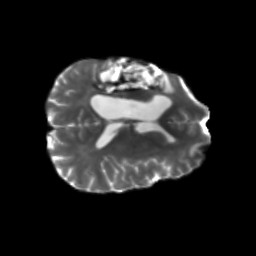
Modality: T2w
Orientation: axial
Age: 42
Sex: male
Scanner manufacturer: siemens
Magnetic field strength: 3 T
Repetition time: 5.25 s
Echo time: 0.08 s